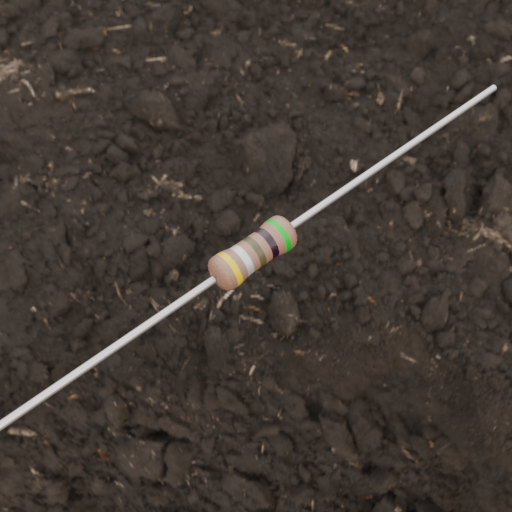
Resistor colour bands (in order): gold, silver, brown, black, green